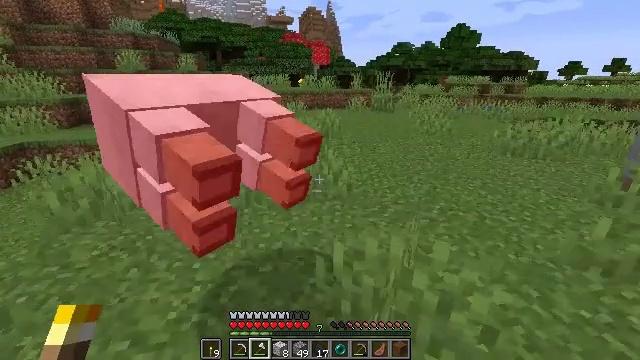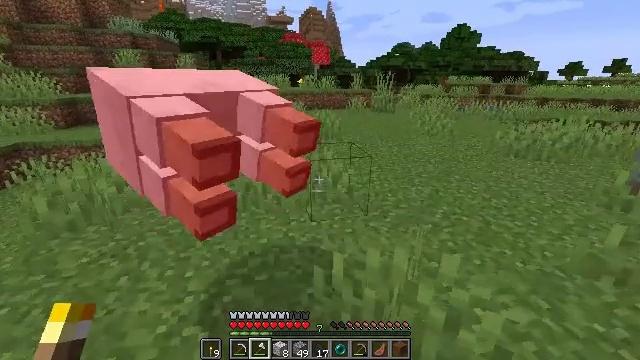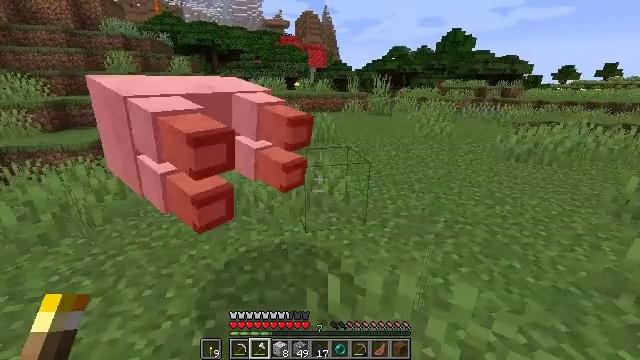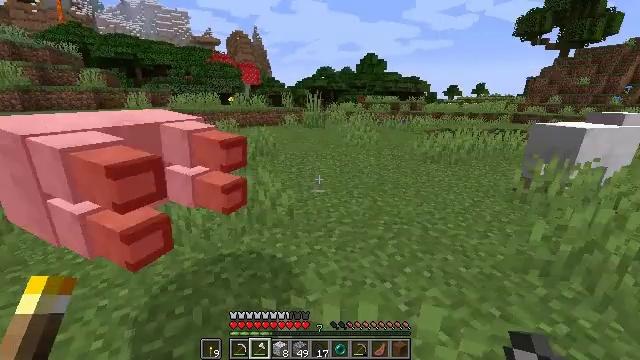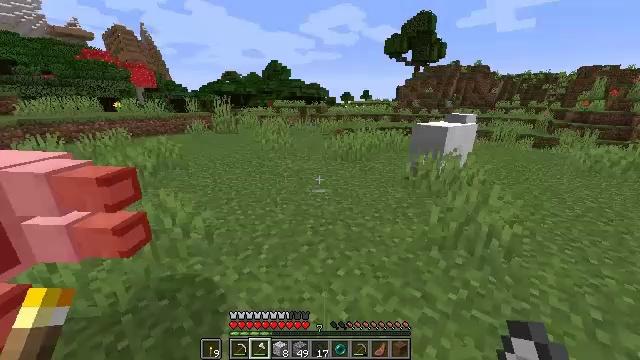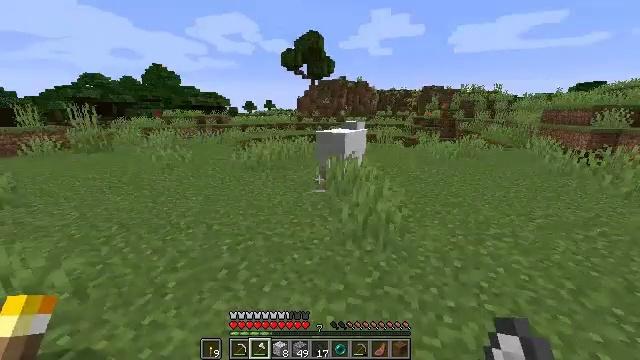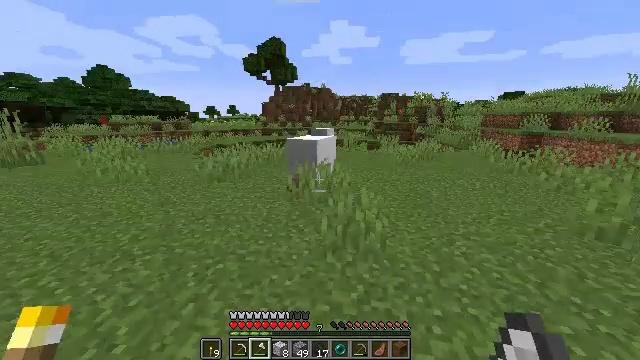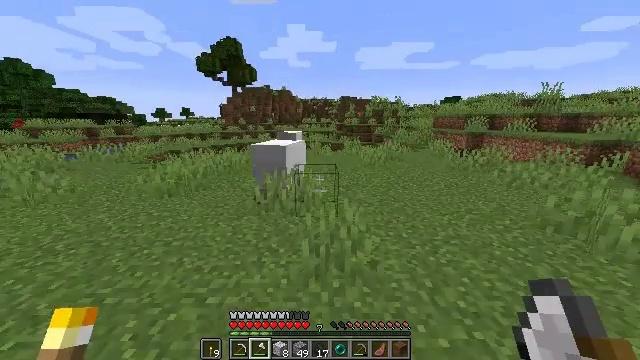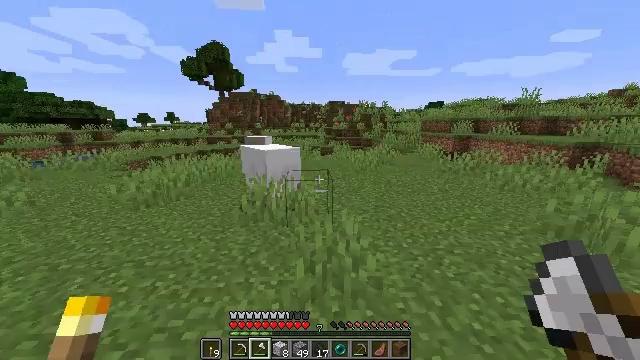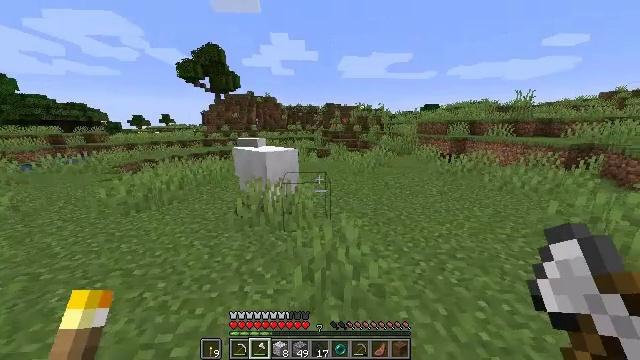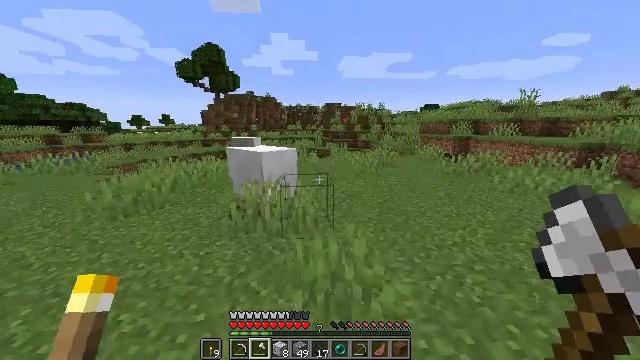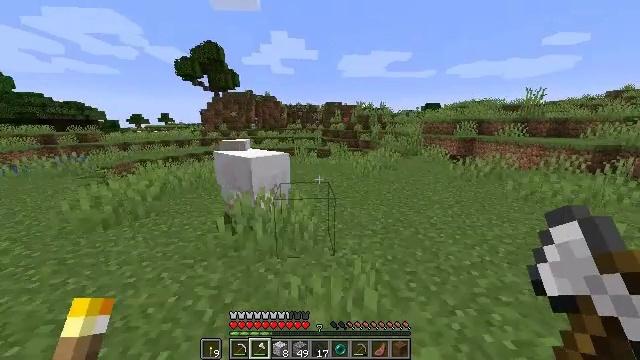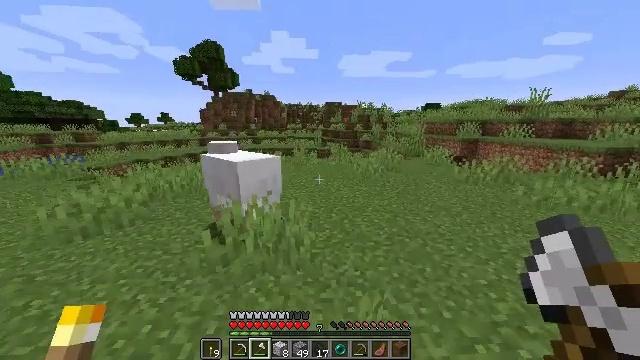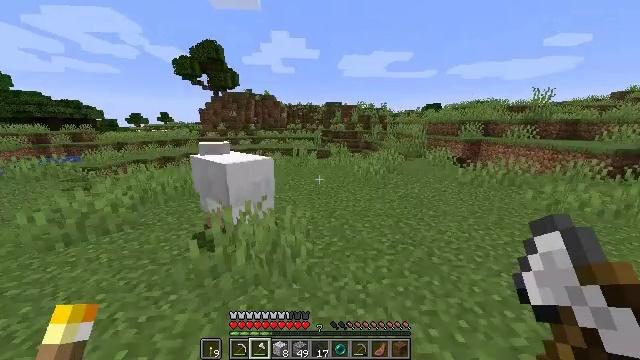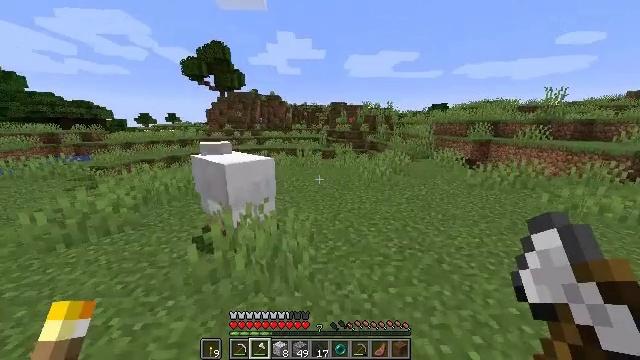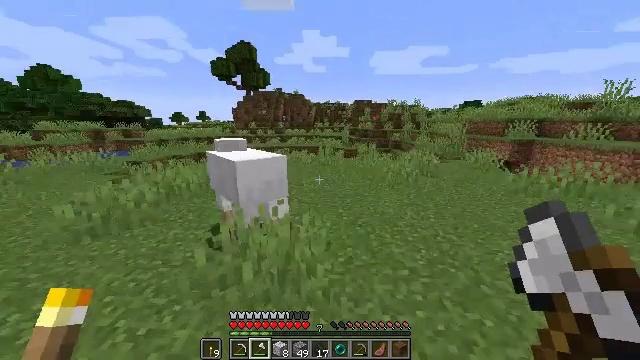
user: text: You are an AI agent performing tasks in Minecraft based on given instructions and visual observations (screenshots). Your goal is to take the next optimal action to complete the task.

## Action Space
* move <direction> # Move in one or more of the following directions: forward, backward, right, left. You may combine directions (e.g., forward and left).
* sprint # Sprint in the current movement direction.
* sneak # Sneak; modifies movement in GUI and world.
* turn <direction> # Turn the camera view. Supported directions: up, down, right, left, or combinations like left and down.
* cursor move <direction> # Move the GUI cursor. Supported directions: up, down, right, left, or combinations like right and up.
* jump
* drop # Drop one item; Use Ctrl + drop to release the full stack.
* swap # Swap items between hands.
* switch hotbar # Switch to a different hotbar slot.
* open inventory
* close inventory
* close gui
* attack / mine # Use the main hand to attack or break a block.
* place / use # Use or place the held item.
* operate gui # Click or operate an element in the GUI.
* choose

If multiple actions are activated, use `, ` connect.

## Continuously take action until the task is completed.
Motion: motion action
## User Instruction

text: Hunt a sheep.
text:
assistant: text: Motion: move forward
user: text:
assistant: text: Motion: move forward, sprint
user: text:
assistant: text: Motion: move forward, sprint, turn right and up
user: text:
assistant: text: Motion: move forward, sprint, turn right
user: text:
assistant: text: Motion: move forward, sprint, turn right and up
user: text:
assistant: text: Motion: move forward, sprint, turn right and up
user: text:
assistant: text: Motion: move forward, sprint, turn right
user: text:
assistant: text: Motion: move forward, sprint, turn right
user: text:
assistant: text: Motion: move forward, sprint
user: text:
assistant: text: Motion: move forward
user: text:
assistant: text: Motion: move forward
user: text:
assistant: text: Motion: move forward, sprint
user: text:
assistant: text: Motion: move forward, sprint
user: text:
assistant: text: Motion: move forward, sprint, turn left
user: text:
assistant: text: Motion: move forward, sprint, turn left
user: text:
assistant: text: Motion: move forward, sprint, turn left
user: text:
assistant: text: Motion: move forward, sprint, turn left and down
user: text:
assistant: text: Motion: move forward, sprint, turn left and down
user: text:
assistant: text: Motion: move forward, sprint, turn left, attack / mine
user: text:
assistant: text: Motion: move forward, sprint, attack / mine
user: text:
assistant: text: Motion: move forward, sprint, attack / mine
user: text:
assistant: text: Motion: move forward, sprint
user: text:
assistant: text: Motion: move forward, sprint
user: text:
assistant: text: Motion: sprint